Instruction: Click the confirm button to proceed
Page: seats
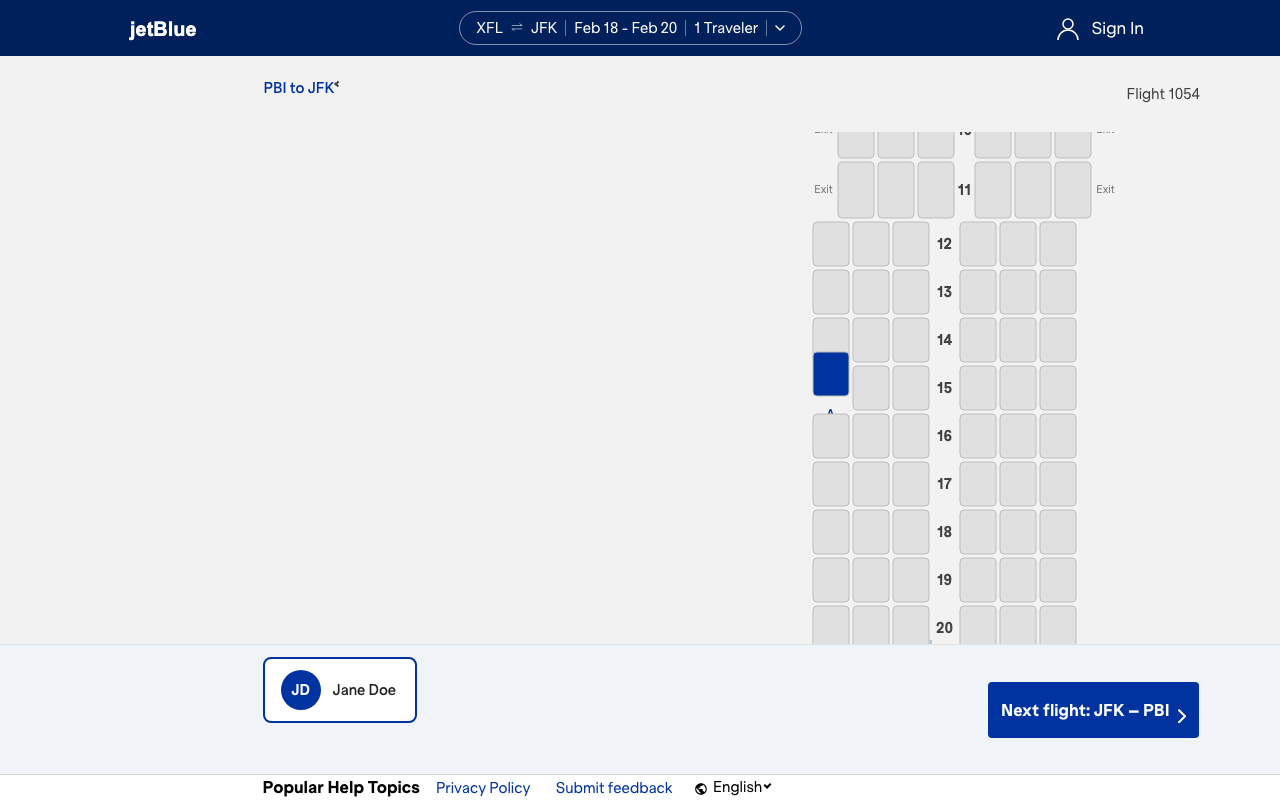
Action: click